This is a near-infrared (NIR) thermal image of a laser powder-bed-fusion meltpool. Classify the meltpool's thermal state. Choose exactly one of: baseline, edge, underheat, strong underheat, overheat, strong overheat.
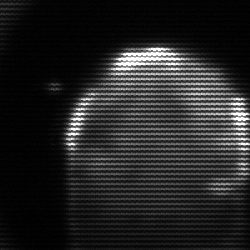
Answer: edge